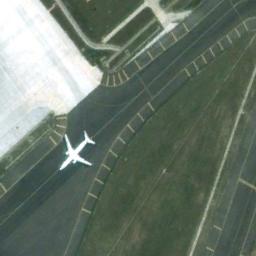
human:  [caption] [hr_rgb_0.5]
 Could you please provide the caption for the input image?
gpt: There is a green lawn next to the runway, There is a building next to the runway, And there is an airplane on the runway .

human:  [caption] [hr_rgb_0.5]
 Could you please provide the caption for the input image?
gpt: The runway is next to an open area and a plane is on one of the runways .

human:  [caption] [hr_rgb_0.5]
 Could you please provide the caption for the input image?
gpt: The runway is on the grass with an airplane .

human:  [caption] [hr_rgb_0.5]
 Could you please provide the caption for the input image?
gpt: There is a plane on the runway .

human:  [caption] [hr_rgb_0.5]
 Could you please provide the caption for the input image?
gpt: There are green meadows beside the runway with a white plane on it .